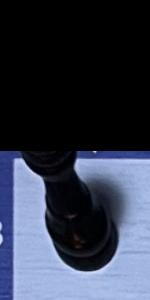
Label: Rook_Black